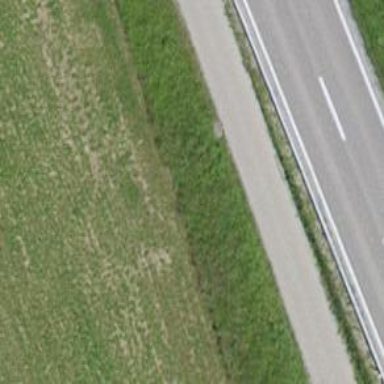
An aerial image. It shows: Asphalt path.